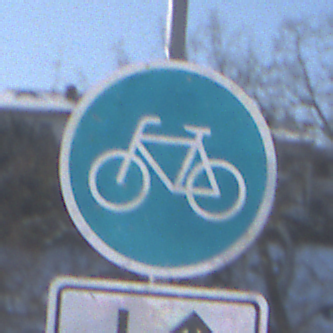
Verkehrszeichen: Radweg
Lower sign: RichtungsangabeDurchPfeile8
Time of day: MorningAfternoon
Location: Outdoor (Nature)
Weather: PartlyCloudy
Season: Winter
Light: Natural